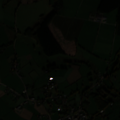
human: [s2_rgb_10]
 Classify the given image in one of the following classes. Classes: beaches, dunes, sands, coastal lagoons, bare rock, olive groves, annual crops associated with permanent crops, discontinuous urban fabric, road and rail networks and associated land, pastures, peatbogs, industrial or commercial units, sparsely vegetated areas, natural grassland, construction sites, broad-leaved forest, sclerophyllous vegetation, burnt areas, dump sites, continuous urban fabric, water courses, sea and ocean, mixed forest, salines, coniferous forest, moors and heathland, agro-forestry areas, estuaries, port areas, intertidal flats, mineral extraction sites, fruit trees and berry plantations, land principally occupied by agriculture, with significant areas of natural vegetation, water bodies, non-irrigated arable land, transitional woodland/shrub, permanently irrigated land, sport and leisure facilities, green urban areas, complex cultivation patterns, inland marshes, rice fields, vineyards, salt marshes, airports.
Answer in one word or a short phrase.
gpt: discontinuous urban fabric, pastures, land principally occupied by agriculture, with significant areas of natural vegetation, mixed forest